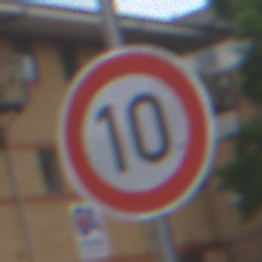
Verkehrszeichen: Geschwindigkeit10
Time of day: MorningAfternoon
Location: Outdoor (Urban)
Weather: Overcast
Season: NotSpecified
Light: Natural